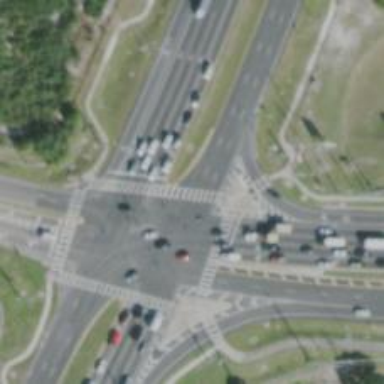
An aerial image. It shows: Marked crossing on the road.